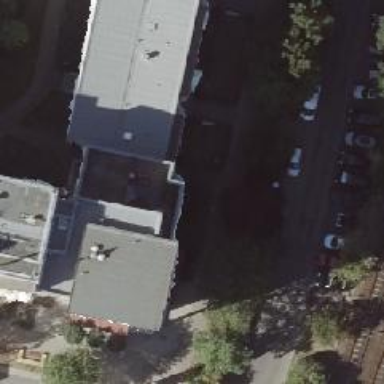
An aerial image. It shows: Building part with flat roof.